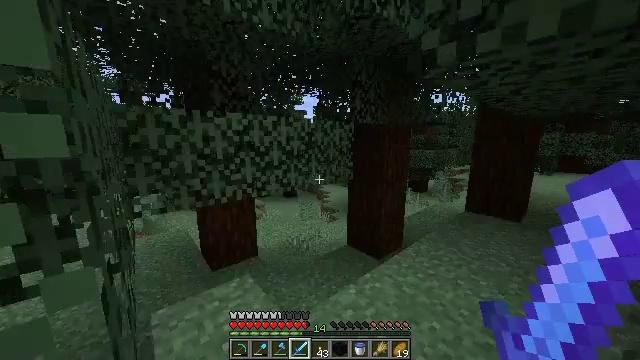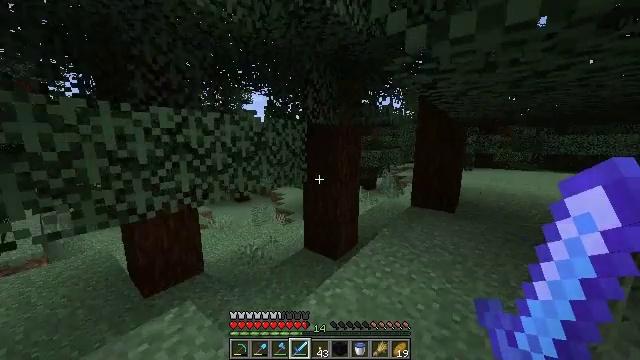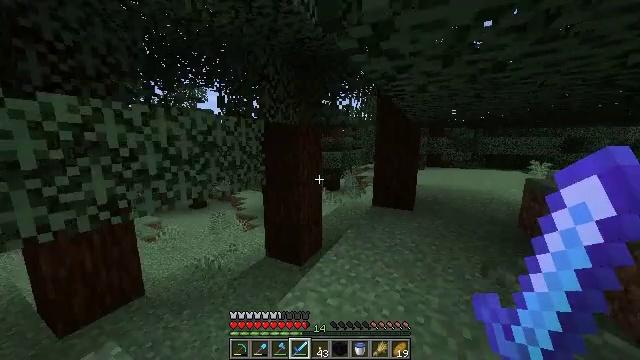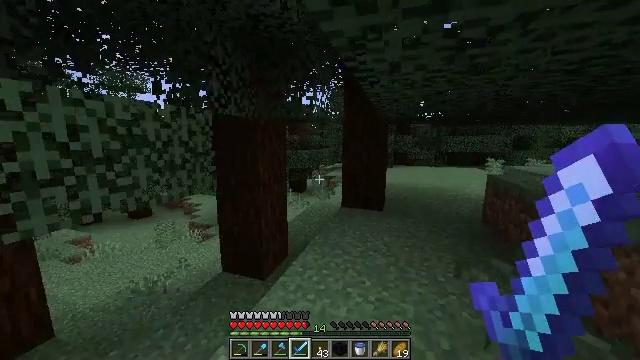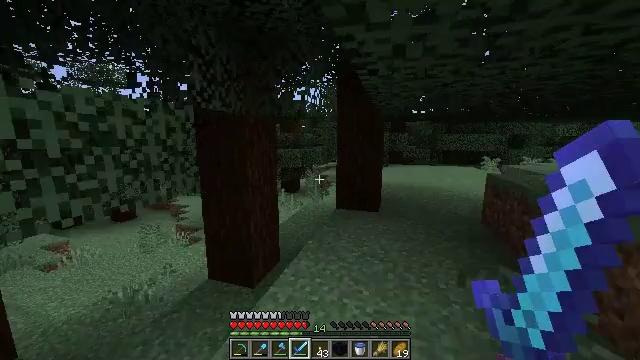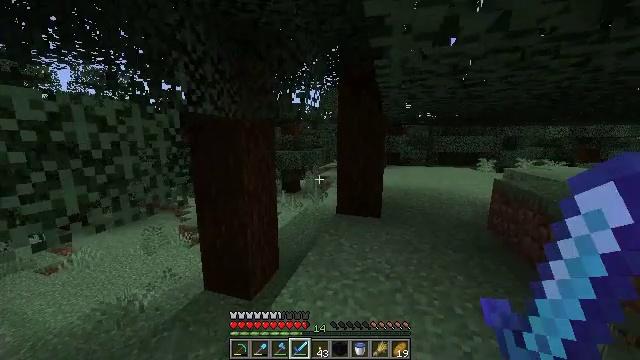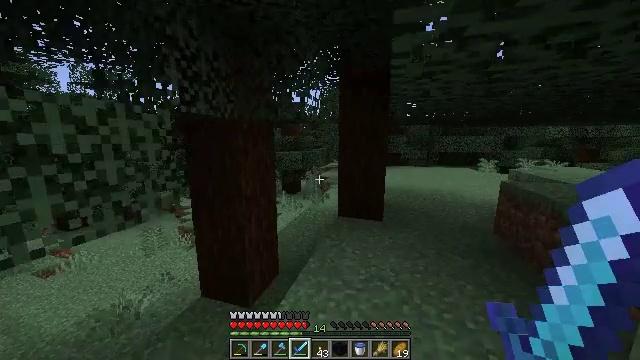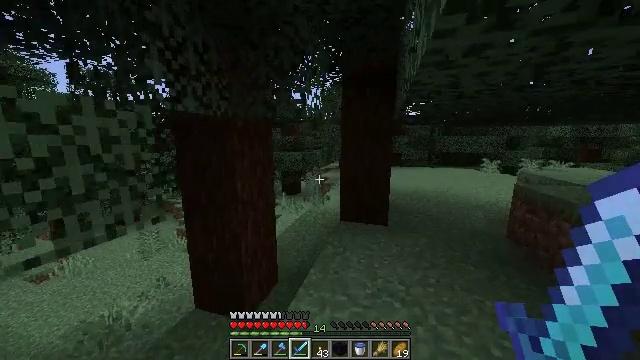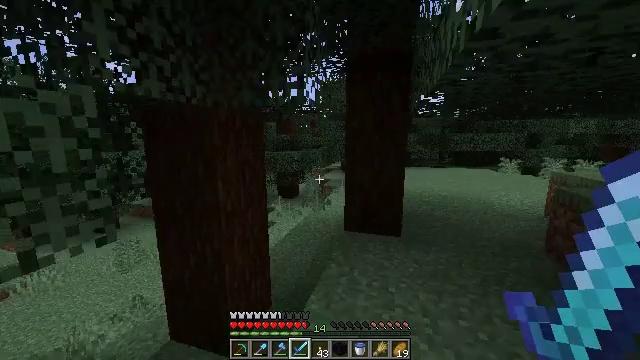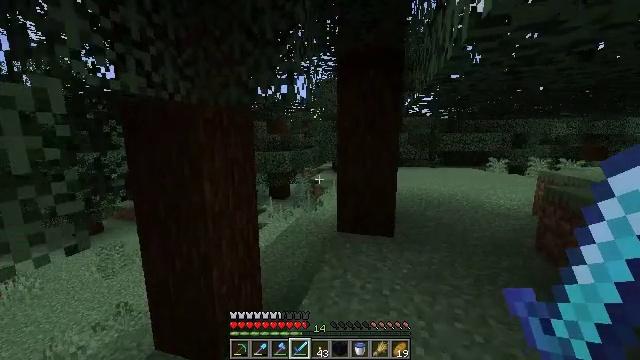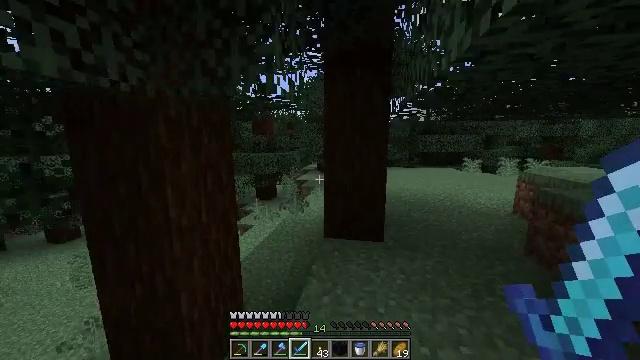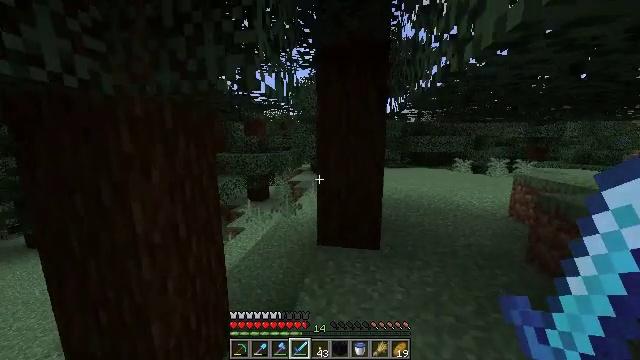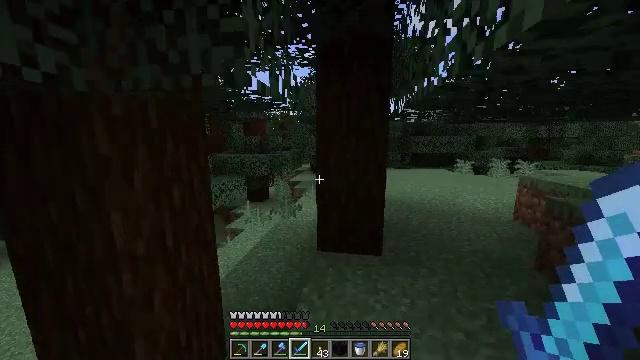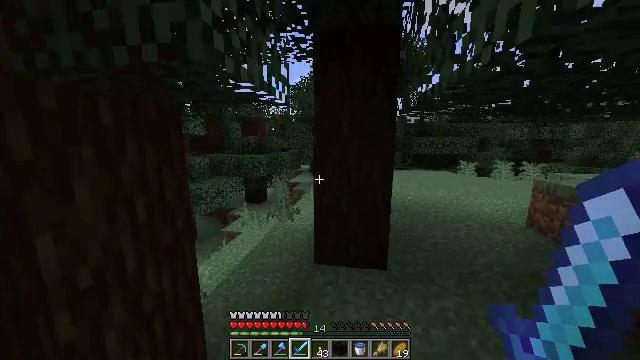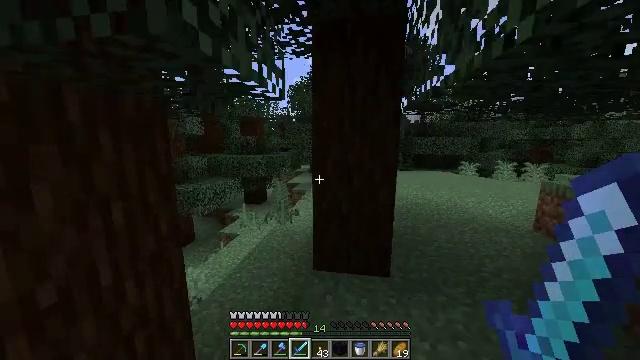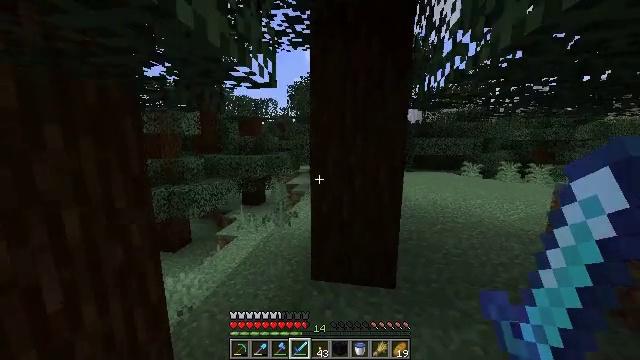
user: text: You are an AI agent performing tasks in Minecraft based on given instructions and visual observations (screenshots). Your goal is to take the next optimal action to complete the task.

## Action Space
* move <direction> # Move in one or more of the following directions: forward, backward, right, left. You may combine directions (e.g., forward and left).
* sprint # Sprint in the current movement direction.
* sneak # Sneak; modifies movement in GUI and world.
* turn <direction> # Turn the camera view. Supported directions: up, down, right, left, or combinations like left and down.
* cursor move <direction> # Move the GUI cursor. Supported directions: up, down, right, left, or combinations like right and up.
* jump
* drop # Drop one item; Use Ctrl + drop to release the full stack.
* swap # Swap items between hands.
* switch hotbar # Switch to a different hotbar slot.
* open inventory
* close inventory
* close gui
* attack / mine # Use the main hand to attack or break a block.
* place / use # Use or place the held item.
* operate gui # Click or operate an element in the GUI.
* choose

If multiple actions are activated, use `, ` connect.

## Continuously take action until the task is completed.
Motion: motion action
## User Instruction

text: Mine the sweet berry bush.
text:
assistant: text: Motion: move forward, sprint, turn right
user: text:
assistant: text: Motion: move forward, sprint, turn right
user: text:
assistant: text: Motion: move forward, sprint, turn right
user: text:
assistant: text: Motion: move forward, sprint, turn right
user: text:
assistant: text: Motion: move forward, sprint
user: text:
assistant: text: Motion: move forward, sprint
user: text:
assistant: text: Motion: move forward, sprint
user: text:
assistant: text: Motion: move forward, sprint
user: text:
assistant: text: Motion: move forward, sprint, turn right
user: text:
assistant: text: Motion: move forward, sprint, turn right
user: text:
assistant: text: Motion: move forward, sprint, turn right
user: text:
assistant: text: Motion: move forward, sprint
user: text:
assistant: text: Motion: move forward, sprint
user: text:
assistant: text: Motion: move forward, sprint
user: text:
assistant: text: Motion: move forward, sprint
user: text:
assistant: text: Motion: move forward, sprint
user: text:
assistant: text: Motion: move forward, sprint, turn left
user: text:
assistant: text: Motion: move forward, sprint, turn left
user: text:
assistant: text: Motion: move forward, sprint, turn left
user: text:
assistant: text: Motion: move forward, sprint, turn left
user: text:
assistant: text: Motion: move forward, sprint, turn left
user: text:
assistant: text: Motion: move forward, sprint
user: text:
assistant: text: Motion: move forward, sprint
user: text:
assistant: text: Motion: move forward, sprint
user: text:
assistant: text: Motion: move forward, sprint
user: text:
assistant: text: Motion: move forward, sprint
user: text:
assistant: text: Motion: move forward, sprint
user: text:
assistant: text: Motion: move forward, sprint
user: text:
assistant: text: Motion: move forward, sprint
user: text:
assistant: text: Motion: move forward, sprint, turn left